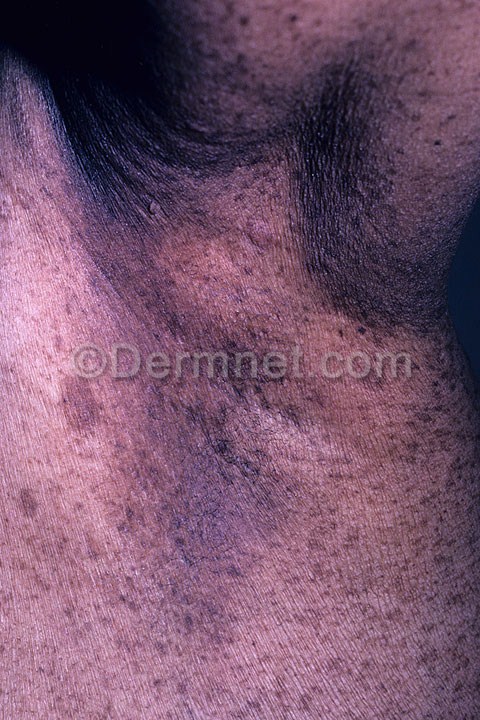
Disease: Systemic Disease